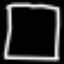
Label: square